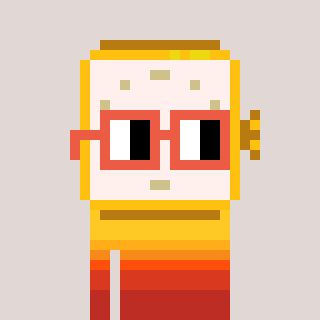
a pixel art character with square orange glasses, a watch-shaped head and a bege-colored body on a warm background